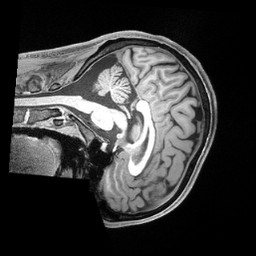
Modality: T1w
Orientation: sagittal
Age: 28
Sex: male
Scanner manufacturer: siemens
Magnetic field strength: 3 T
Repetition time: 2.4 s
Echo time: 0.00228 s